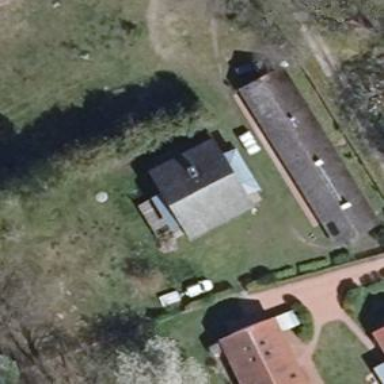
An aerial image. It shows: Grey house with flat roof.